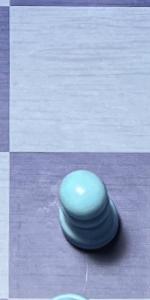
Label: Pawn_White